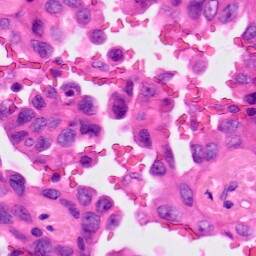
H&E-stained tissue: Lung